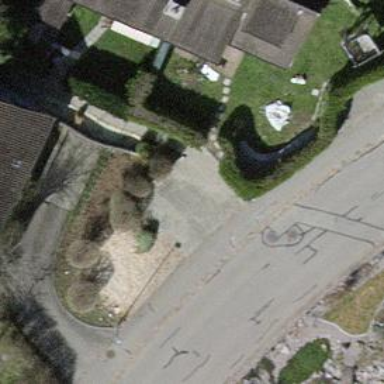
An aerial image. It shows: Hedge acting as barrier.